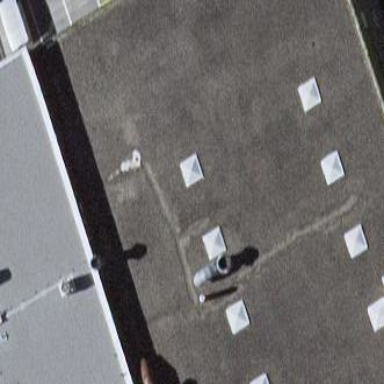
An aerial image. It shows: Industrial building.